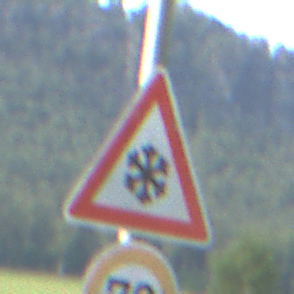
Verkehrszeichen: SchneeOderEisglaette
Zusatzzeichen unten: Geschwindigkeit70
Umgebung: Outdoor, Nature
Tageszeit: SunriseSunset
Wetter: PartlyCloudy
Licht: Natural
Jahreszeit: NotSpecified
Kontrast: MediumContrast